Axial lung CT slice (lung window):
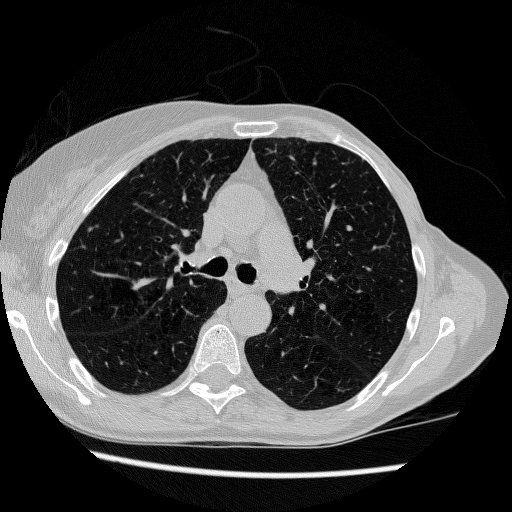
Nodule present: yes
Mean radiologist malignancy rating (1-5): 3